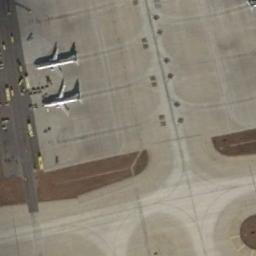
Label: airplane